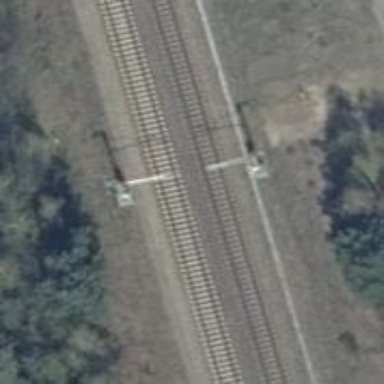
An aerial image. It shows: Railway milestone with catenary mast.